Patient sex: M
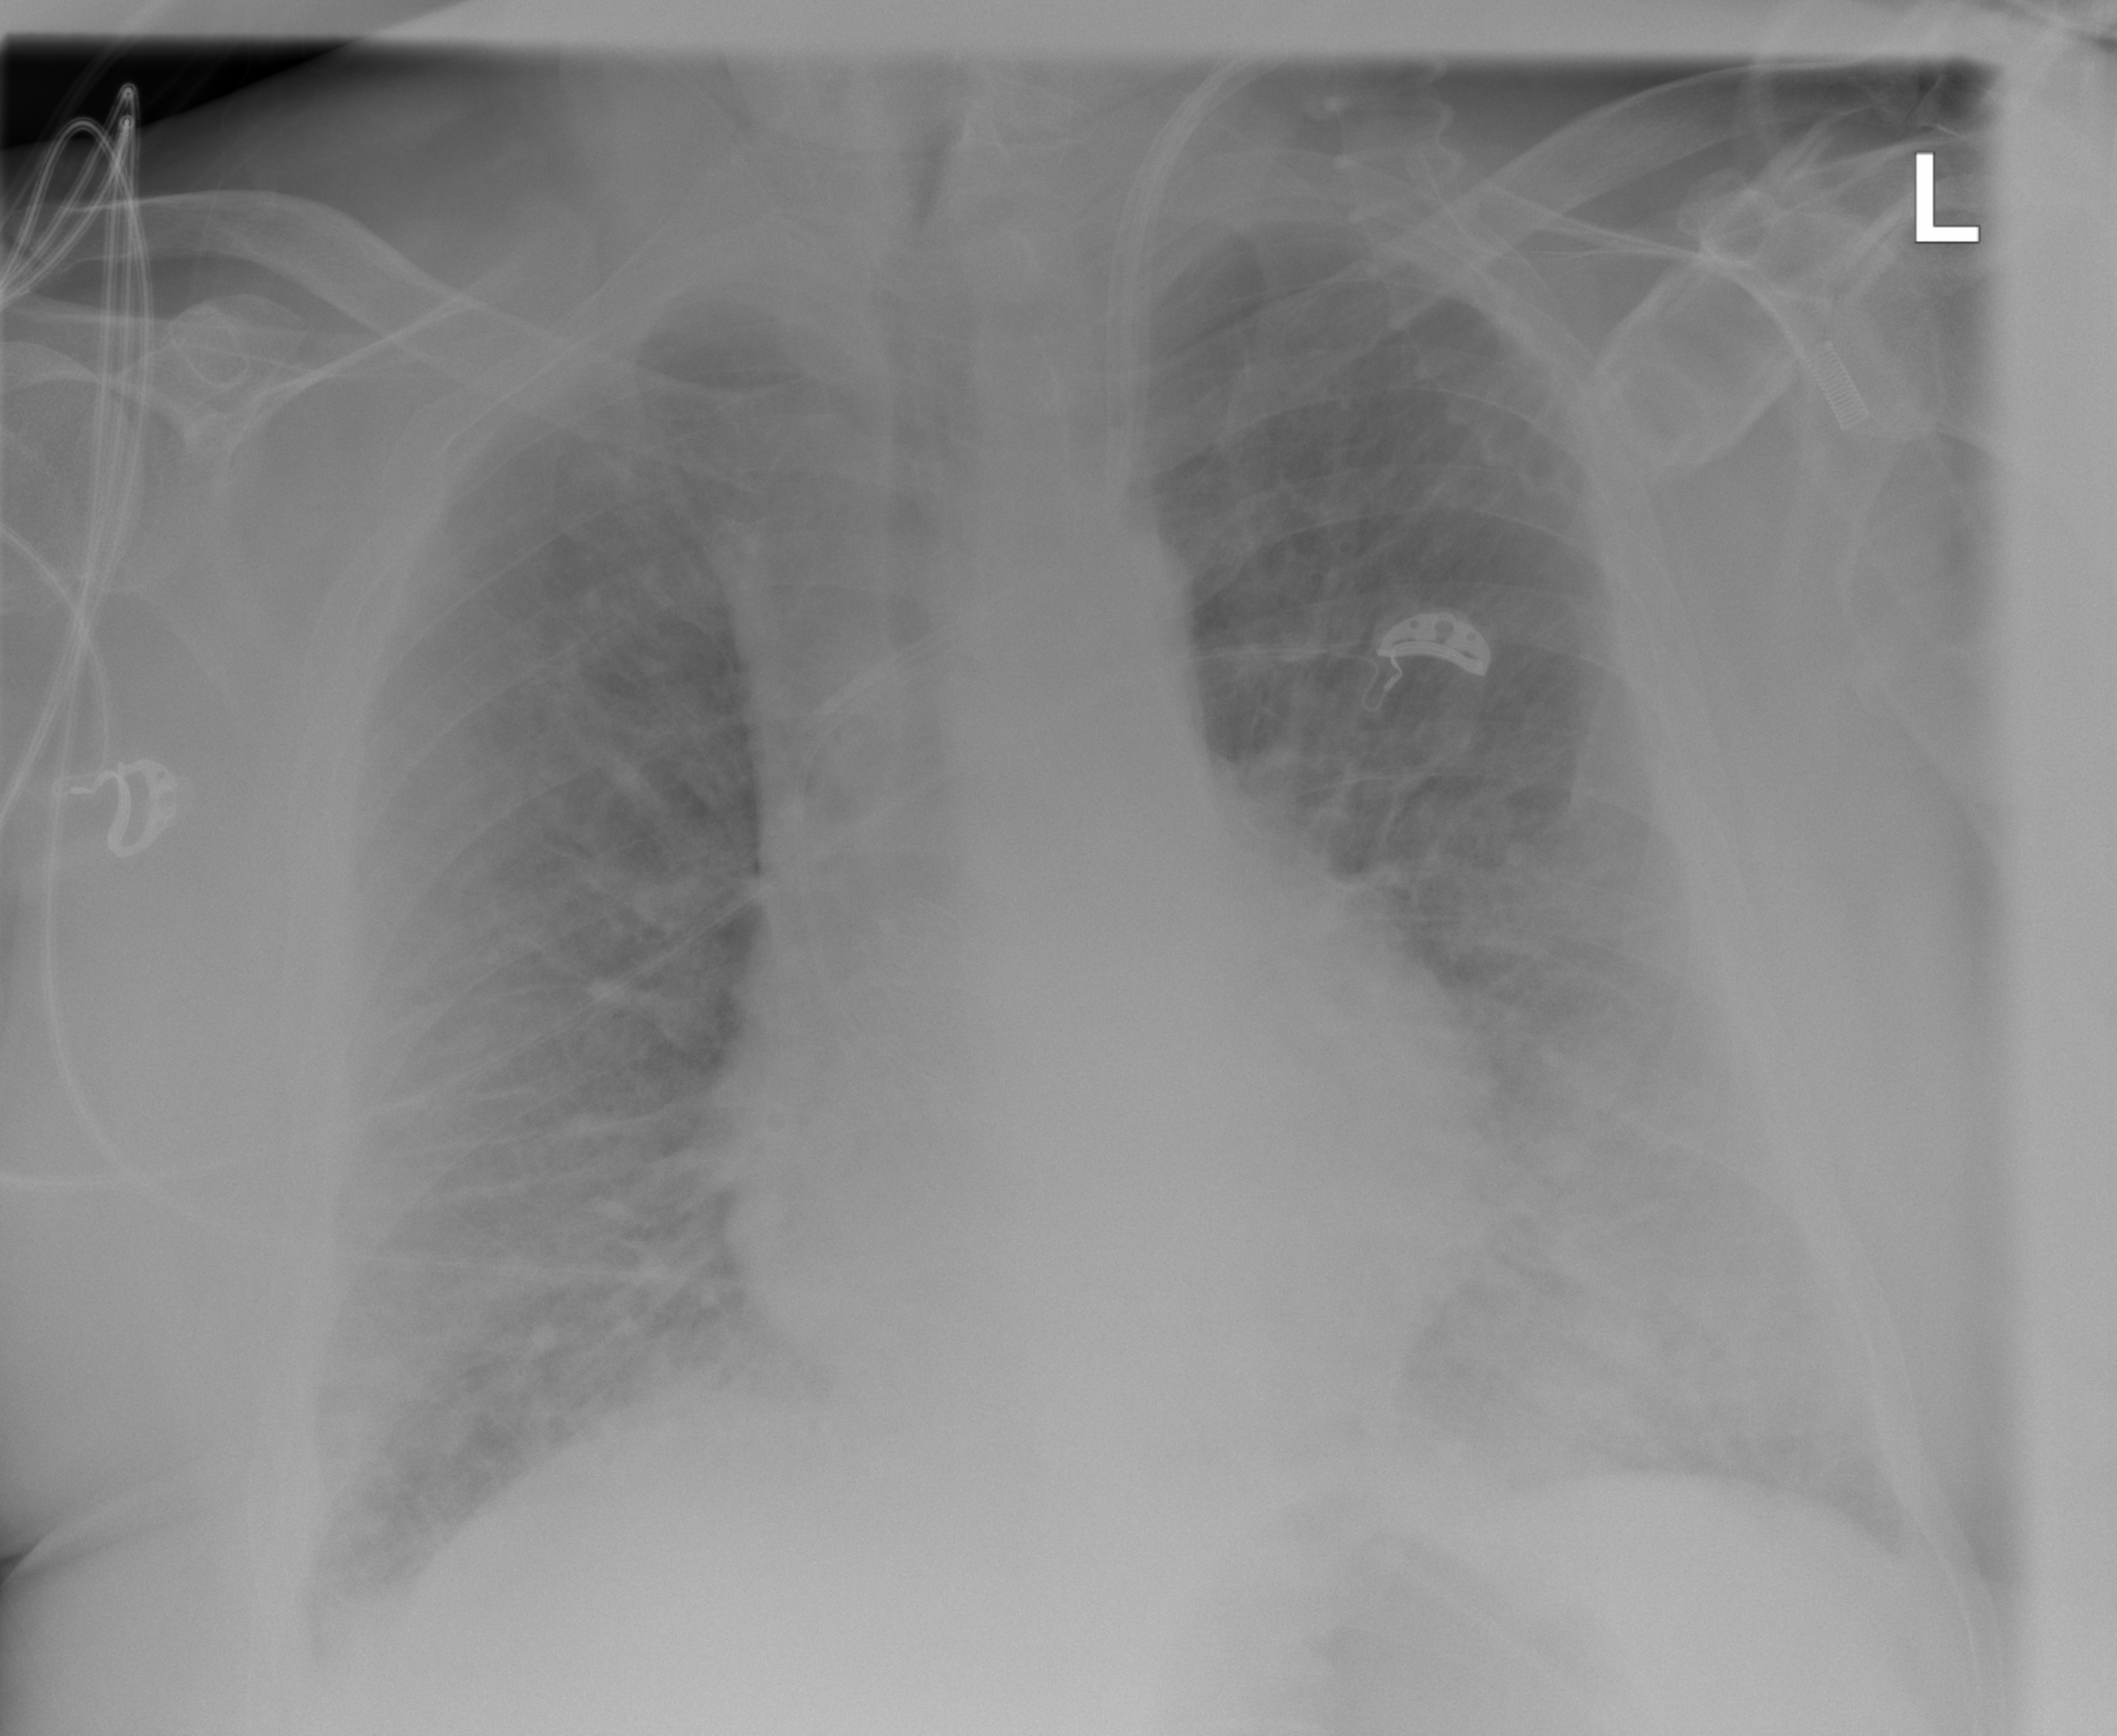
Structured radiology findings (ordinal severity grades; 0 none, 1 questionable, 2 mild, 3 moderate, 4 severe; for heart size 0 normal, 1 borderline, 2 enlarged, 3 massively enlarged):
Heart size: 2
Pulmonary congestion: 3
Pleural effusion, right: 2
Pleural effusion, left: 2
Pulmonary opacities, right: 2
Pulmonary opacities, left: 2
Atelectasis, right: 3
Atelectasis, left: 3